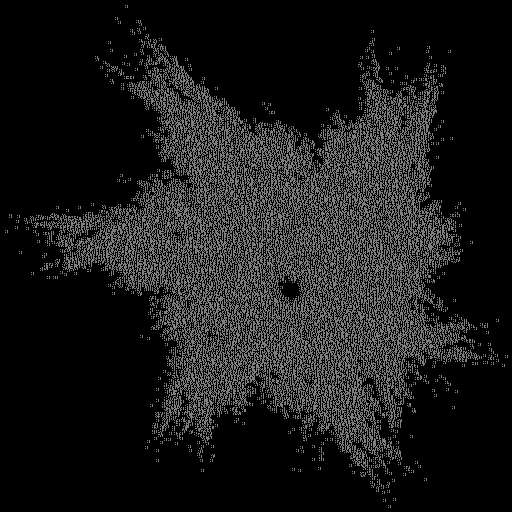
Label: bedder